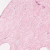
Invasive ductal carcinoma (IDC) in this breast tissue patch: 0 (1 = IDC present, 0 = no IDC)